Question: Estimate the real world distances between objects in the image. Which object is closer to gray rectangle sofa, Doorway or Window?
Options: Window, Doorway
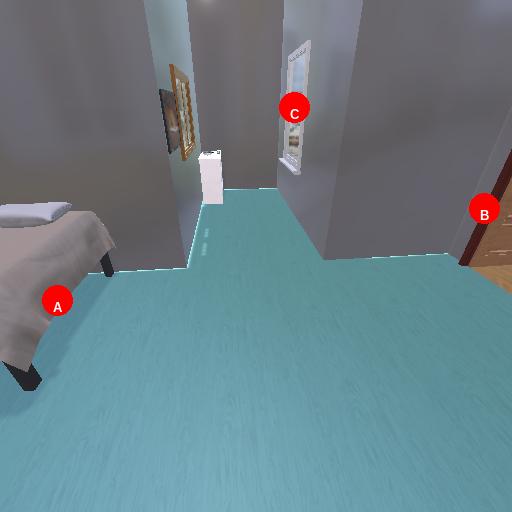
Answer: Window